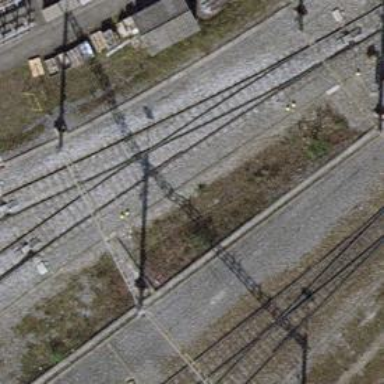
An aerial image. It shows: Yard with single rail track. The railway track is electrified with contact line for service purposes.